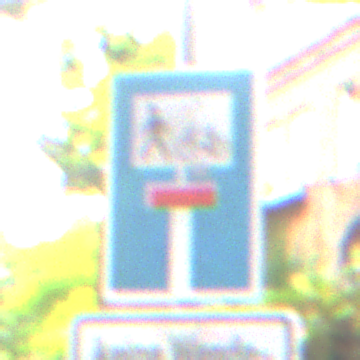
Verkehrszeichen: SackgasseRadverkehrFussgaengerDurchlaessig
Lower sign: HinweisGeaenderteVorfahrtVerkehrsfuehrungVerkehrsregelung3
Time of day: MorningAfternoon
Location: Outdoor (Urban)
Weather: Overcast
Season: NotSpecified
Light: Natural